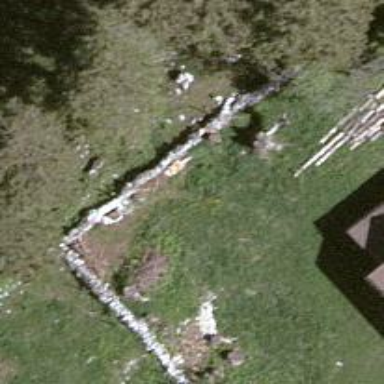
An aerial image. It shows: Wall is shown in the image.